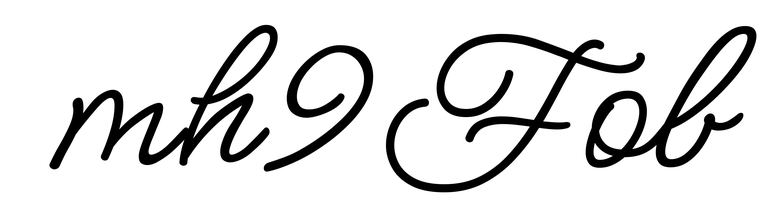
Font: MeowScript-Regular